Question: My question is , can state3 also be named state2, or in general. Why can we name our states with same names.
For the expression 'ab+a*a'
First state takes 'a'.
then it will either go state2/state3.
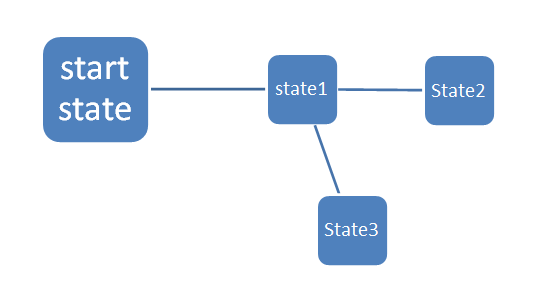
Answer: A finite state machine is defined to contain (among other things) a of states, so it makes sense for each state to be uniquely identified. The naming of states has nothing whatsoever to do with the order they might be hit.
It's not uncommon for an FSM to involve a cycle. An example would be an FSM to accept a binary string with an even number of 0's, represented by the state table below:
In that case, the machine might move from 'state0' to 'state1' and back many times. The machine's complexity would explode to infinity if we had to have a new state every time.